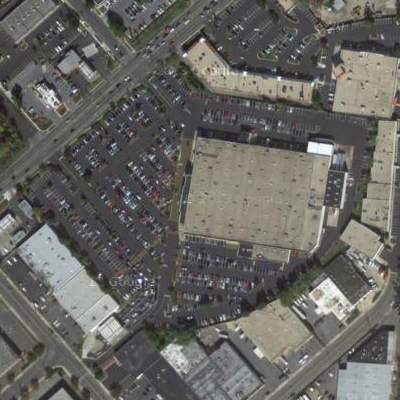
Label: gParking